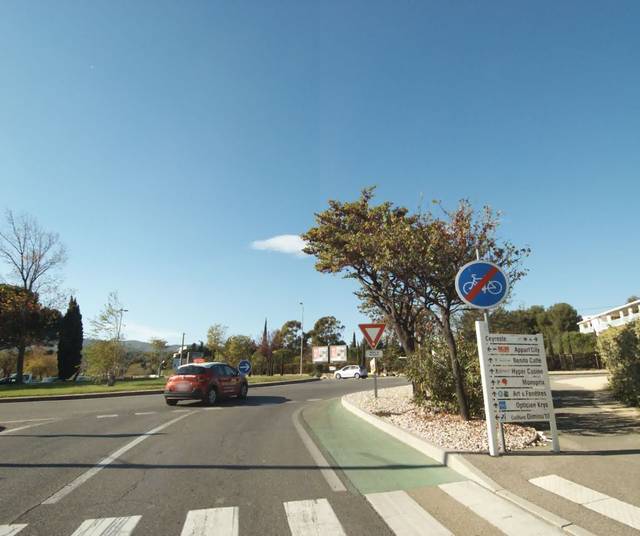
Region: France
Coordinates: 43.192, 5.61